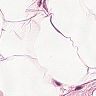
Metastatic tissue present: no